Interaction volume radius: 10 \u00c5
Interaction volume height: 20 \u00c5
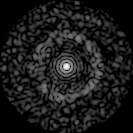
Disorder parameter: 0.8459